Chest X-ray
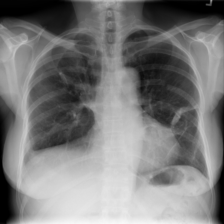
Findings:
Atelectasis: negative
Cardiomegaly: negative
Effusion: negative
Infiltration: negative
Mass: negative
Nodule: negative
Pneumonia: negative
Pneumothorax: negative
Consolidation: negative
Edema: negative
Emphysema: negative
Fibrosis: negative
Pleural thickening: negative
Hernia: negative